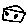
Label: house